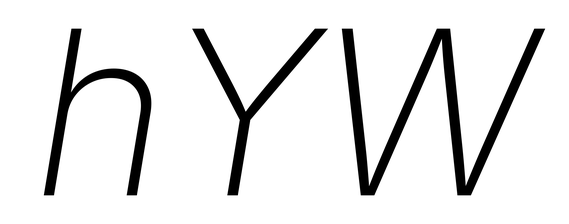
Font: Inter-Italic_ExtraLight_Italic